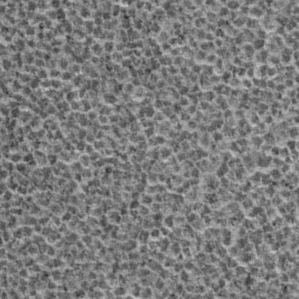
Label: frost